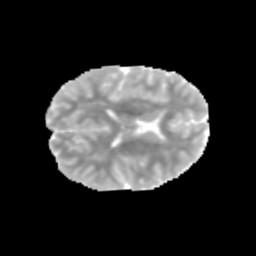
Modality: MD
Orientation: axial
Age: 12
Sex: male
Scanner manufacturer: siemens
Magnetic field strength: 3 T
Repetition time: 3.8 s
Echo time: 0.07 s